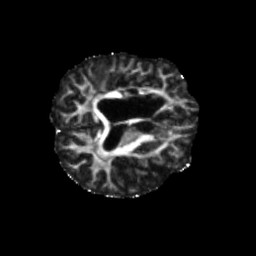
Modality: FA
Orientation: axial
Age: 70
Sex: male
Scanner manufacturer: siemens
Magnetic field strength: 3 T
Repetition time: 5.47 s
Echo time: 0.0854 s